Field crop: maize
Growth stage: 2
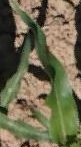
Species: maize